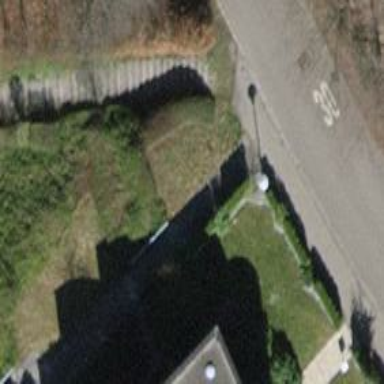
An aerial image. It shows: Concrete steps along the road made of concrete plates.